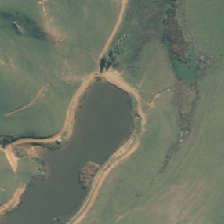
Land cover: lake_pond